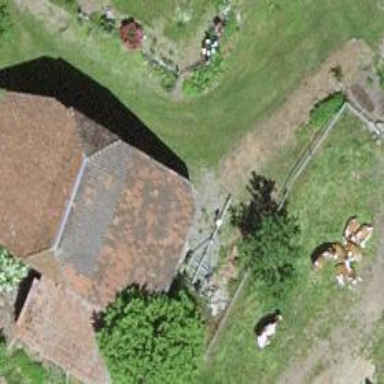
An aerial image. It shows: Barn.